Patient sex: M
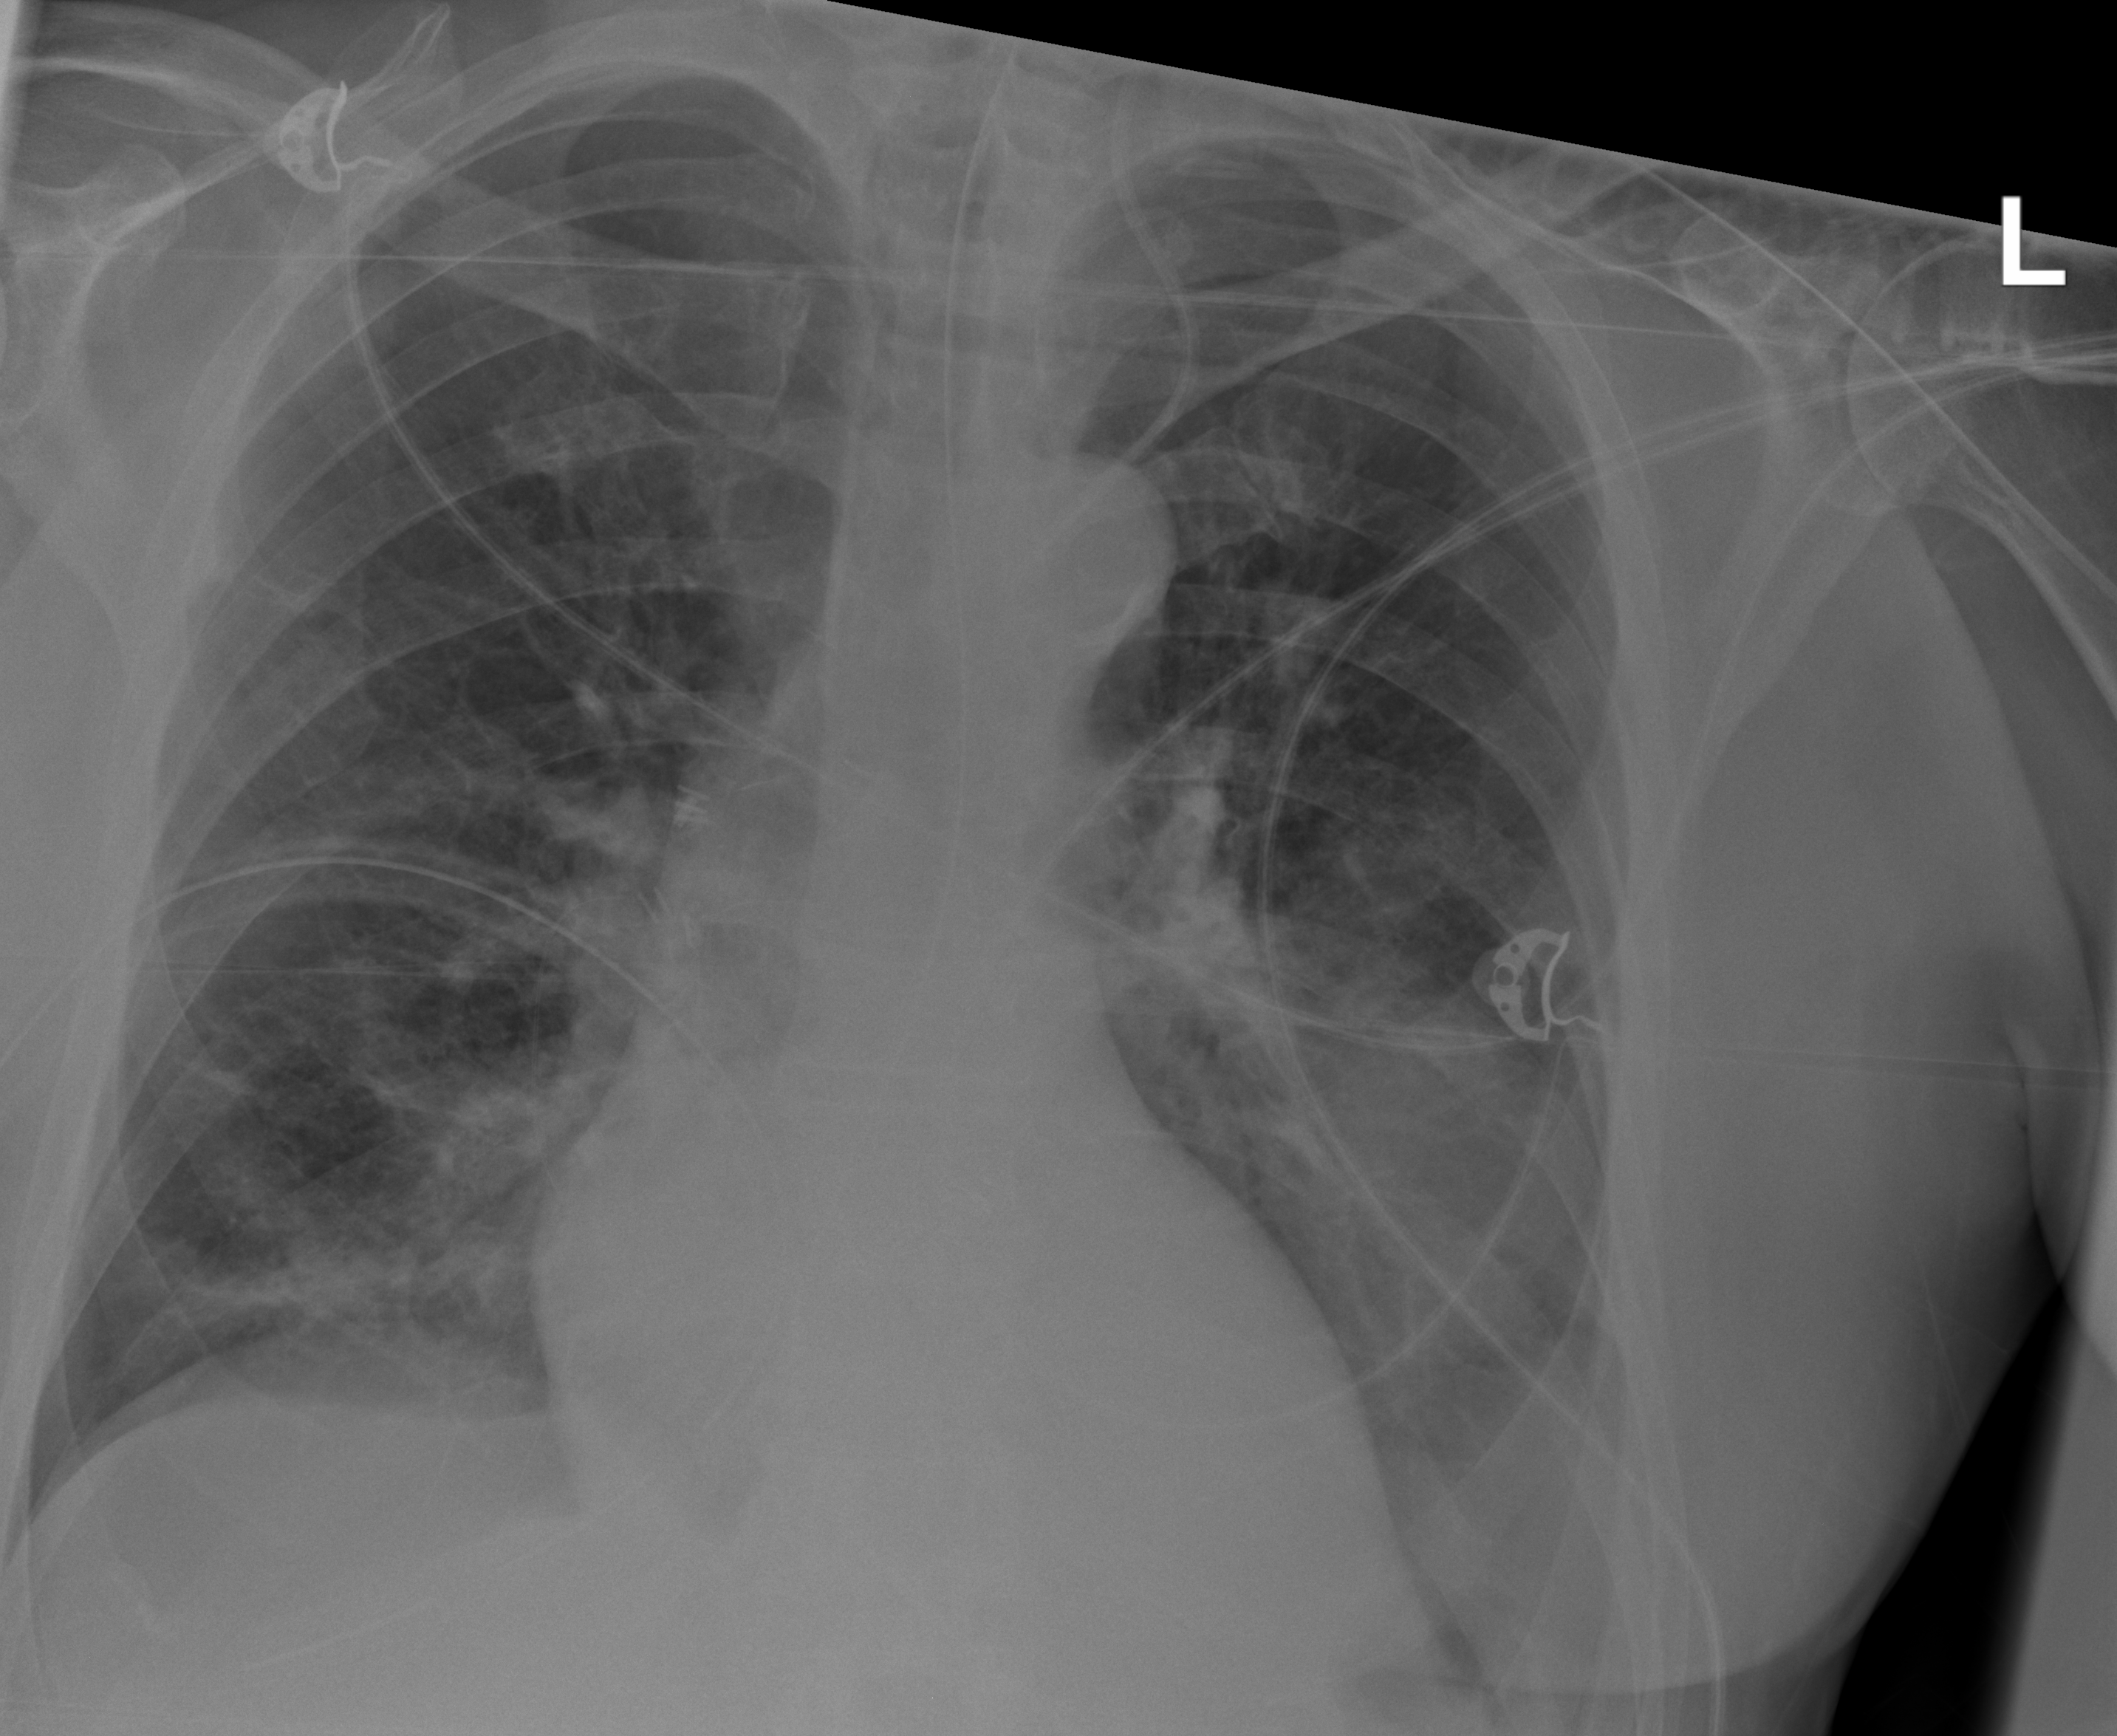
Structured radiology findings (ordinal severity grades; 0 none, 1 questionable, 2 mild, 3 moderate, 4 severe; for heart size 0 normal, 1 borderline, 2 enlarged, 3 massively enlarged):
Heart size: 1
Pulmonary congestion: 2
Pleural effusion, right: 2
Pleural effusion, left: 2
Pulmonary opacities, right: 2
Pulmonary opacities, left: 2
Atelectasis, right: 2
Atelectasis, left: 3